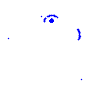
Particle: kaon